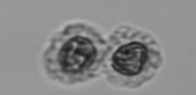
Label: Emiliania_huxleyi